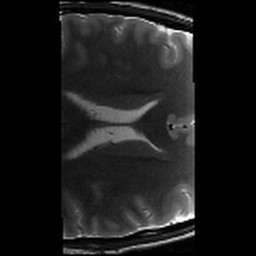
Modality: T2w
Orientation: axial
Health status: healthy
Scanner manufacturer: siemens
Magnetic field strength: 3 T
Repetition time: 8.02 s
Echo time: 0.08 s